Brain MRI, t2w sequence, axial 2D slice.
Patient: age 34, sex F, weight 95 kg, height 1.95 m
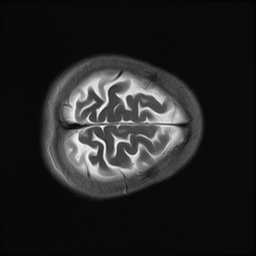